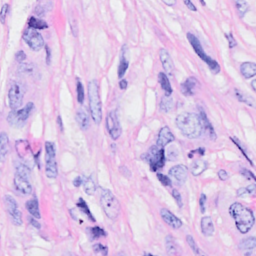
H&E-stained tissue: Breast